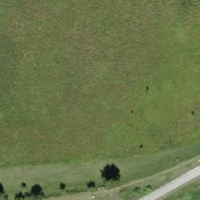
EUNIS habitat code: 23
Species observed at this site:
Saxicola rubetra
Linaria cannabina